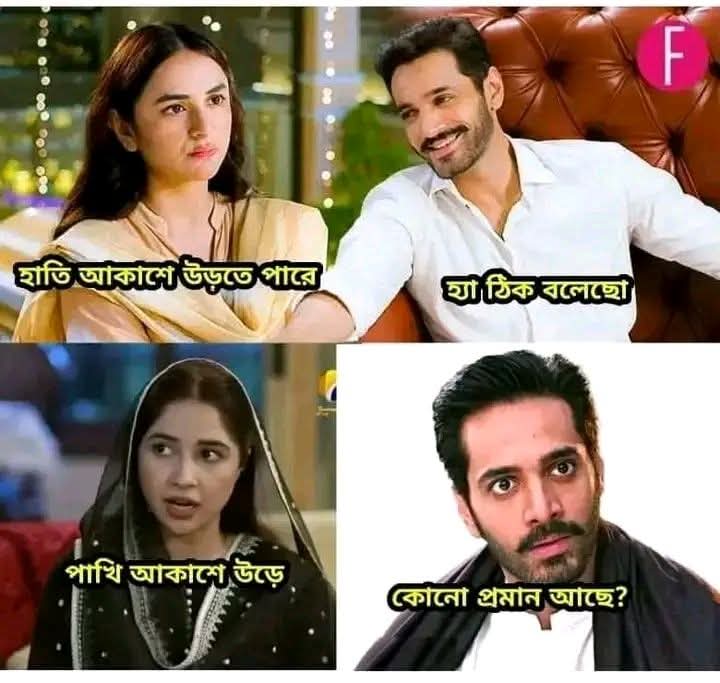
Text: হাতি আকাশে উড়তে পারে হ্যা ঠিক বলেছো পাখি আকাশে উড়ে কোনো প্রমান আছে?
Label: Hate
Hate category: Personal Offence
Targeted group: Individual